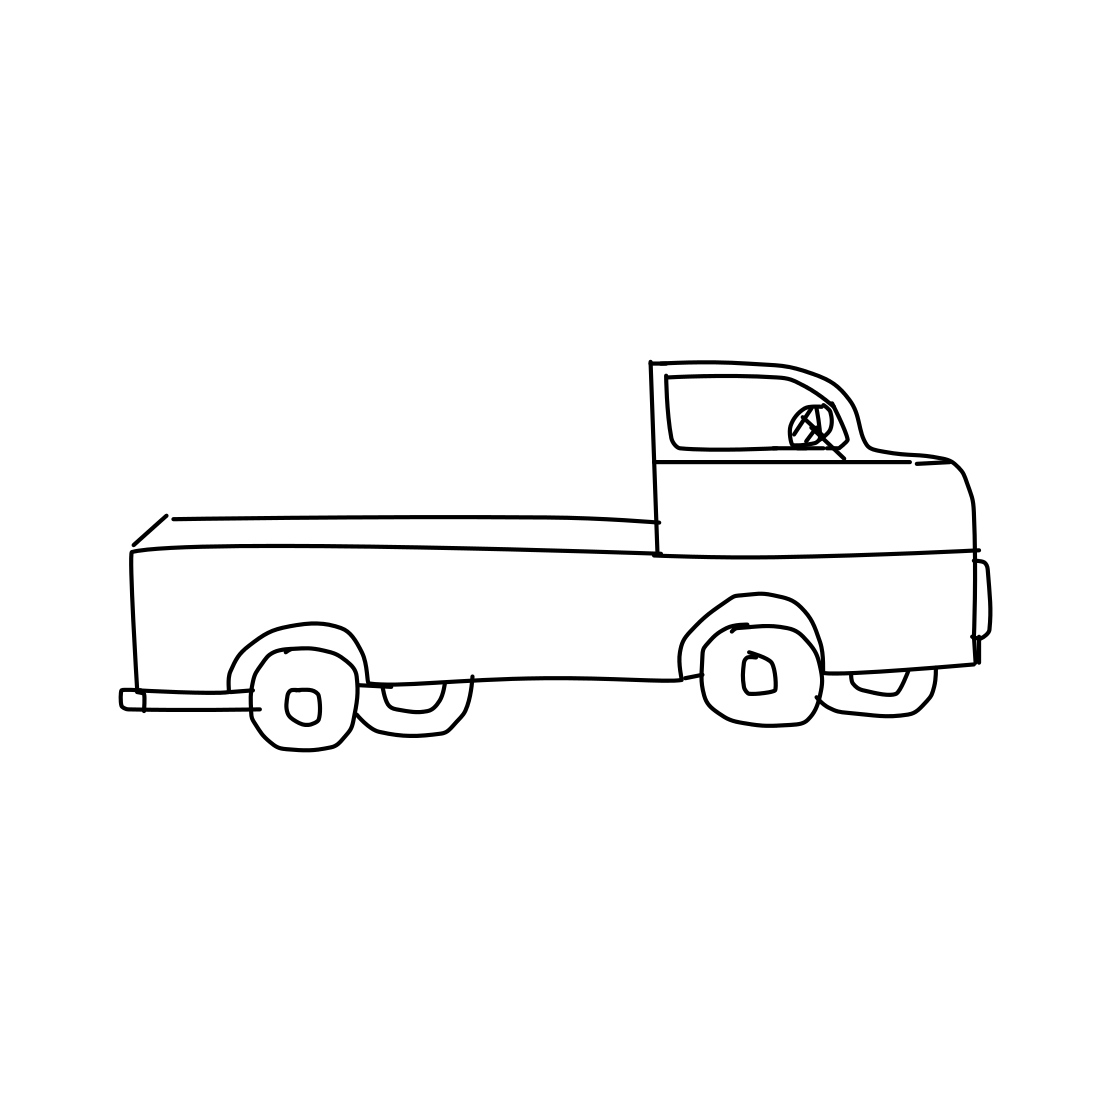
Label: pickup truck